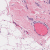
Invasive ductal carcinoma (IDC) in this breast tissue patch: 0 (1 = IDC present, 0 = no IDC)